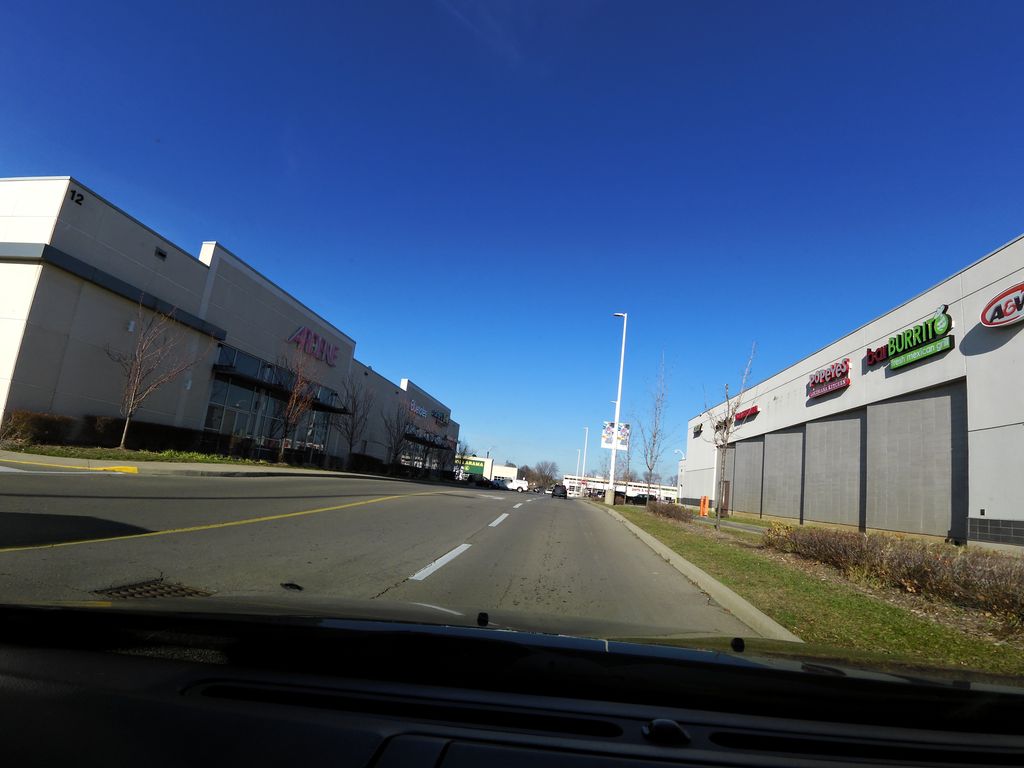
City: hamilton